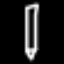
Label: pencil